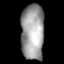
Tissue: lung
Cell type: Epithelial cells
Senescence score: 0.2084
Nuclear area (px): 1267
Mean DAPI intensity: 157.14